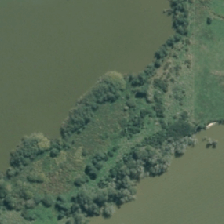
Land cover: herbaceous_freshwater_vege